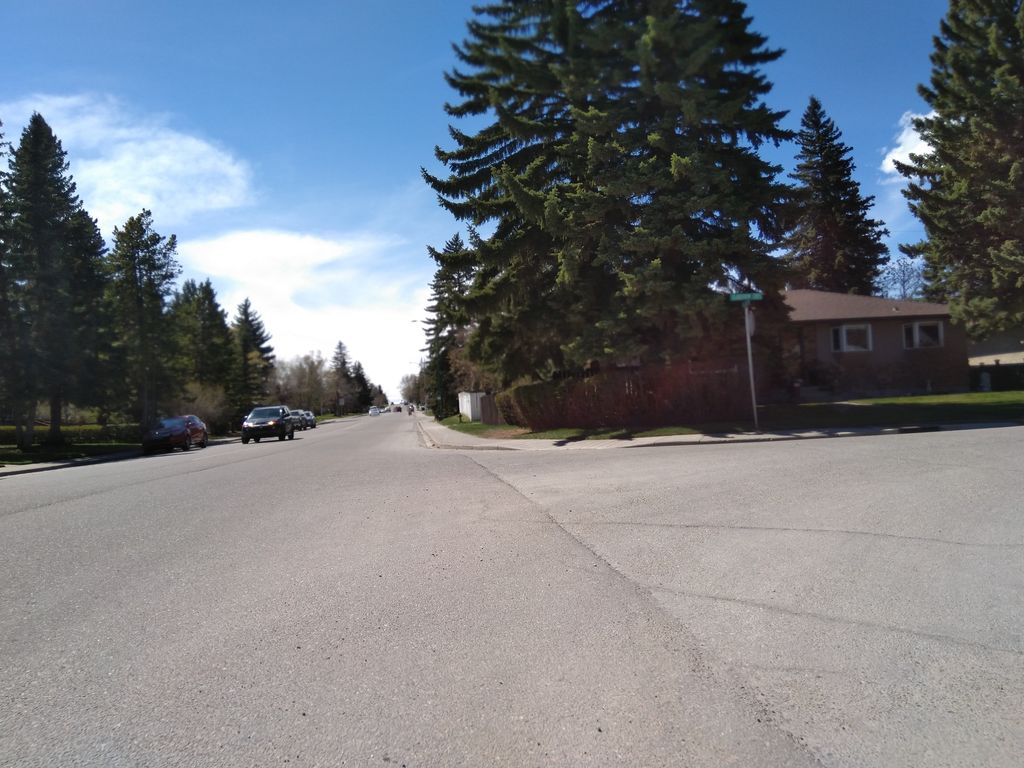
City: calgary